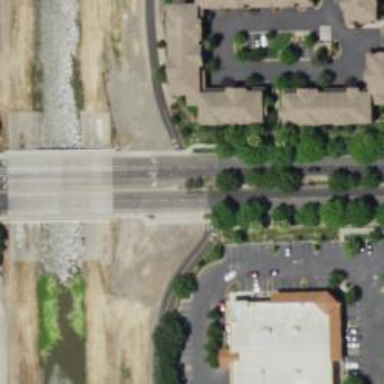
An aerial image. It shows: Stop road.